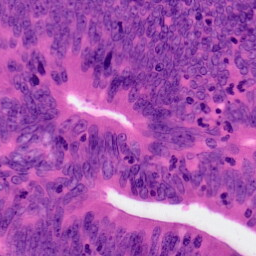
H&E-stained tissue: Colon